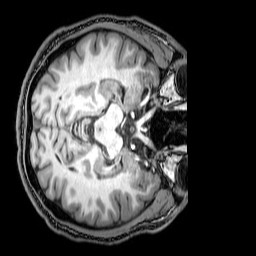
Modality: T1w
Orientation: axial
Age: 22
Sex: male